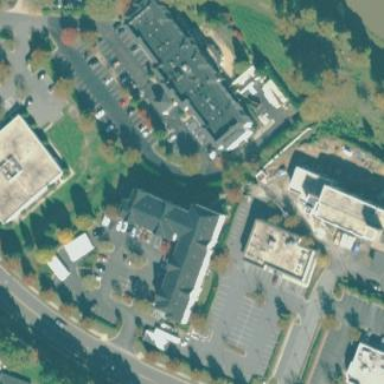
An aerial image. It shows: Motel building.